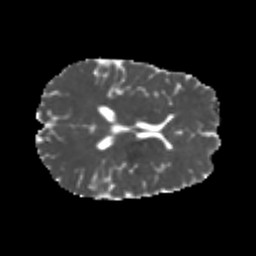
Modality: MD
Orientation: axial
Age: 21
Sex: male
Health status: healthy
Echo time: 0.074 s